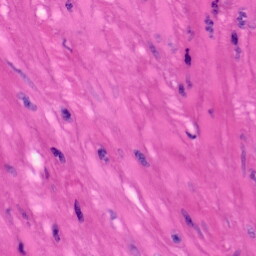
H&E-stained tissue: Skin